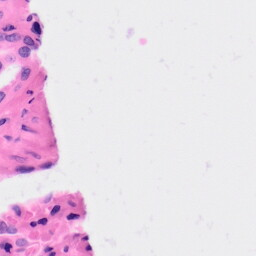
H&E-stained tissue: Kidney